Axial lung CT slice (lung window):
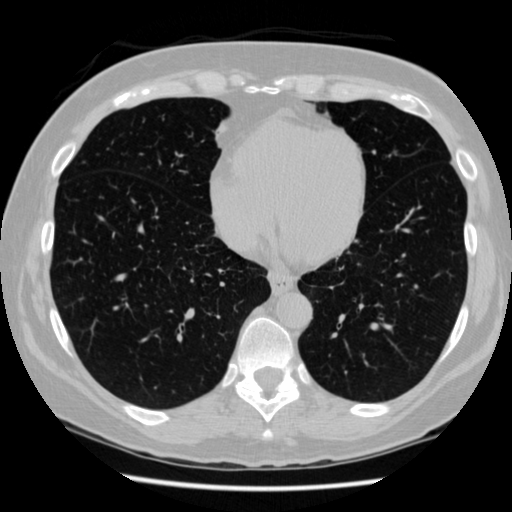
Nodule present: no